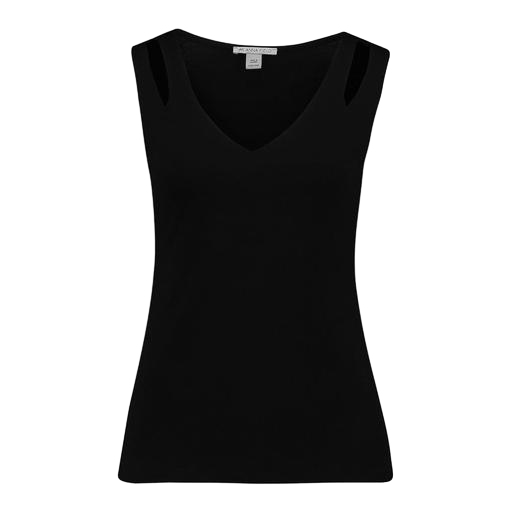
black cutaway jersey tank, black cleo v neck tank, black cut-out vest, white background